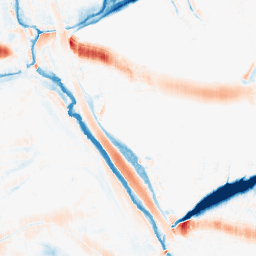
Category: morphological
Decomposition family: morphological_ellipse
Decomposition parameters: operation: average
width: 30
height: 10
Upsampling method: lanczos
Upsampling parameters: scale: 4
Upsampling scale: 4